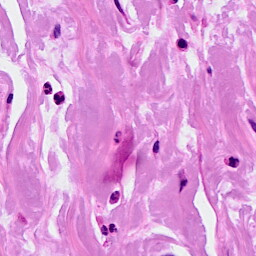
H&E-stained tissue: Breast